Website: slack
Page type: billing-address
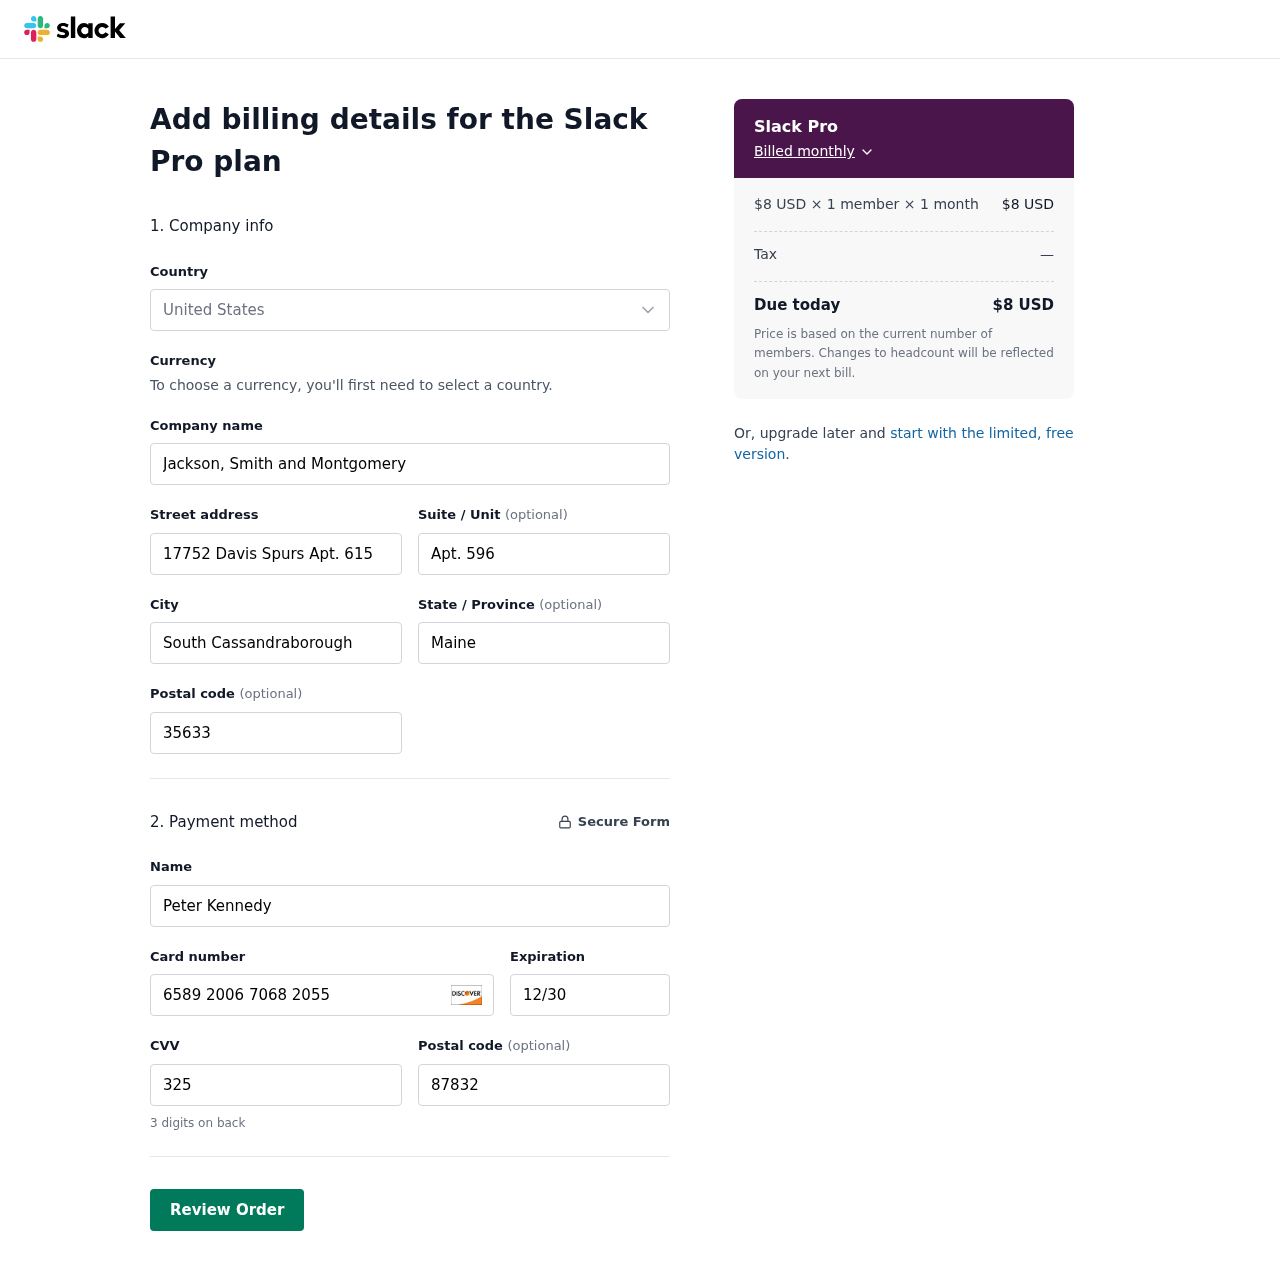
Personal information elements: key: PII_CARD_CVV
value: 325
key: PII_CARD_EXPIRY
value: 12/30
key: PII_CARD_NUMBER
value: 6589 2006 7068 2055
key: PII_CITY
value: South Cassandraborough
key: PII_COMPANY
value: Jackson, Smith and Montgomery
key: PII_COUNTRY
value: United States
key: PII_FULLNAME
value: Peter Kennedy
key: PII_POSTCODE
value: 35633
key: PII_POSTCODE2
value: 87832
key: PII_STATE
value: Maine
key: PII_STREET
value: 17752 Davis Spurs Apt. 615
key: PII_STREET2
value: Apt. 596
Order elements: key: ORDER_PLAN_PRICE
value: $8 USD
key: ORDER_NUM_MEMBERS
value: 1 member
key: ORDER_NUM_MONTHS
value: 1 month
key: ORDER_SUBTOTAL
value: $8 USD
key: ORDER_TAX
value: —
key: ORDER_TOTAL
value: $8 USD